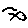
Label: fish